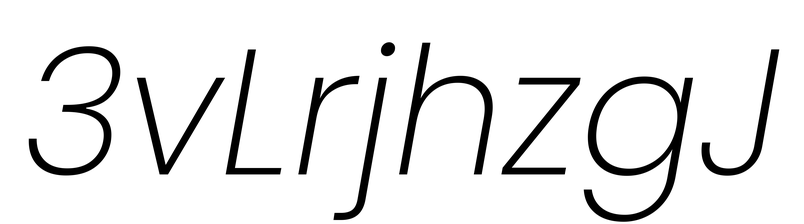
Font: Poppins-ExtraLightItalic